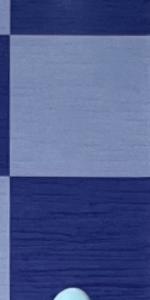
Label: Empty